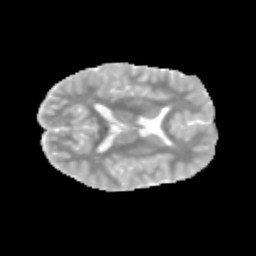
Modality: MD
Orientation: axial
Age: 10
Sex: male
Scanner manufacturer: siemens
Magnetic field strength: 3 T
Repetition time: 3.8 s
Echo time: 0.07 s